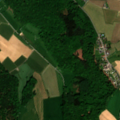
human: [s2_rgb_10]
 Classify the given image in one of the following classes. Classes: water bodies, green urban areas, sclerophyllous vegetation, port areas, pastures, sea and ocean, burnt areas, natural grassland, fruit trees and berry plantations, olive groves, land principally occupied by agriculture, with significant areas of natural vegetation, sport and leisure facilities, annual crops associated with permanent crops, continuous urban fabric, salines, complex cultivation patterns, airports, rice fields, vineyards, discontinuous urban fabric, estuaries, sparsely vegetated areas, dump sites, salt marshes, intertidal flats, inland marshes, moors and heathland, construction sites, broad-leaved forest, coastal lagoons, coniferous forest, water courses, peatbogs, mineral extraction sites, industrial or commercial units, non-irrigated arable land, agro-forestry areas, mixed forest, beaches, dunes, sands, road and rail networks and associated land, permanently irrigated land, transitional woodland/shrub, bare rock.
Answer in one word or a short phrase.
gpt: discontinuous urban fabric, non-irrigated arable land, pastures, complex cultivation patterns, mixed forest